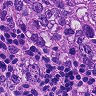
Metastatic tissue present: yes